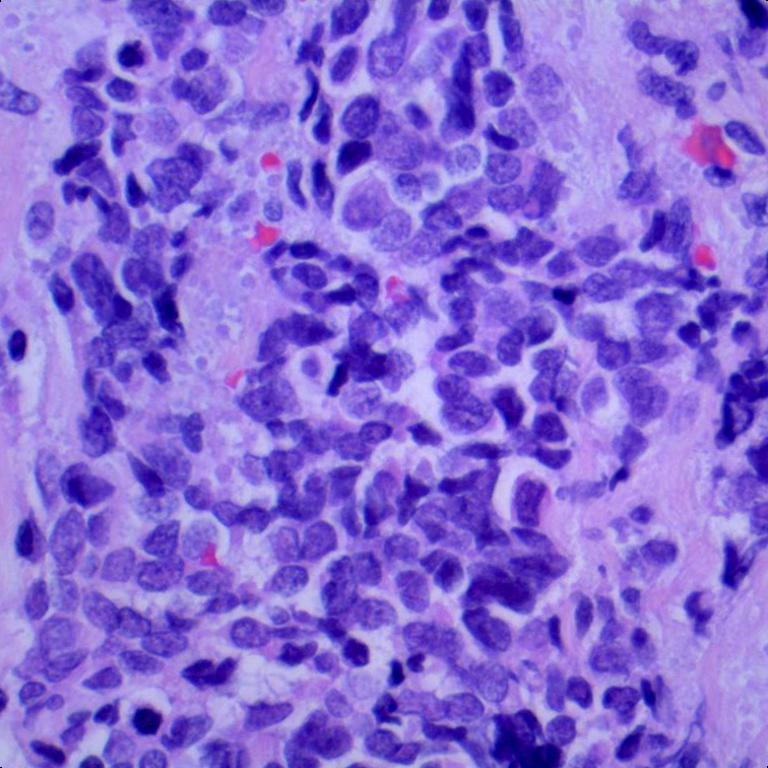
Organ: lung
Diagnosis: squamous carcinomas